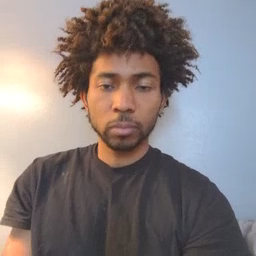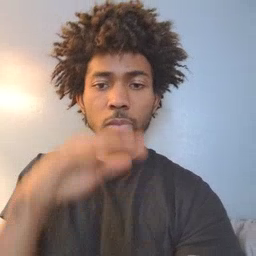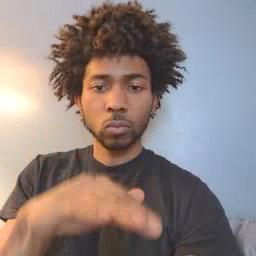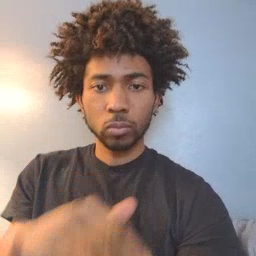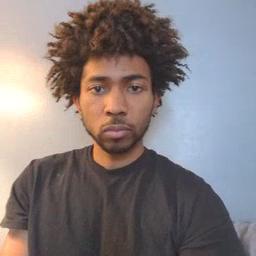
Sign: on